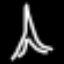
Label: The Eiffel Tower